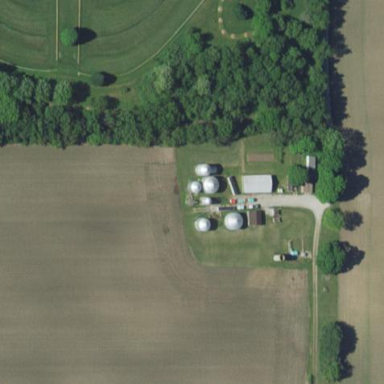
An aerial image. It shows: Farmyard area.